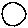
Label: circle